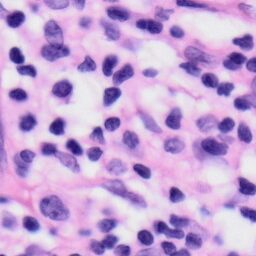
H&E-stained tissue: Skin